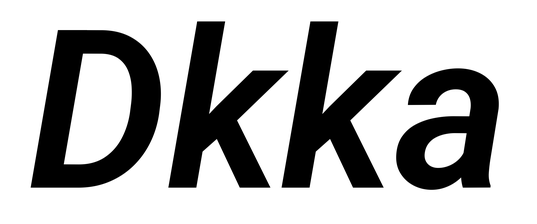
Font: Roboto-Italic_SemiBold_Italic